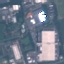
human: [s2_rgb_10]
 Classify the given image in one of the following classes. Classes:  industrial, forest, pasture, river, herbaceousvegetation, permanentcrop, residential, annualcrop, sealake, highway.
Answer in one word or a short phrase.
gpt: Industrial